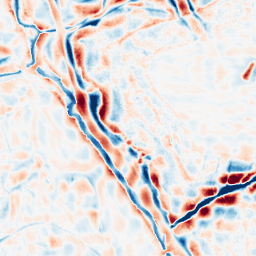
Category: wavelet
Decomposition family: wavelet_biorthogonal
Decomposition parameters: wavelet: bior5.5
level: 4
Upsampling method: sinc_blackman
Upsampling parameters: scale: 2
kernel_size: 4
Upsampling scale: 2